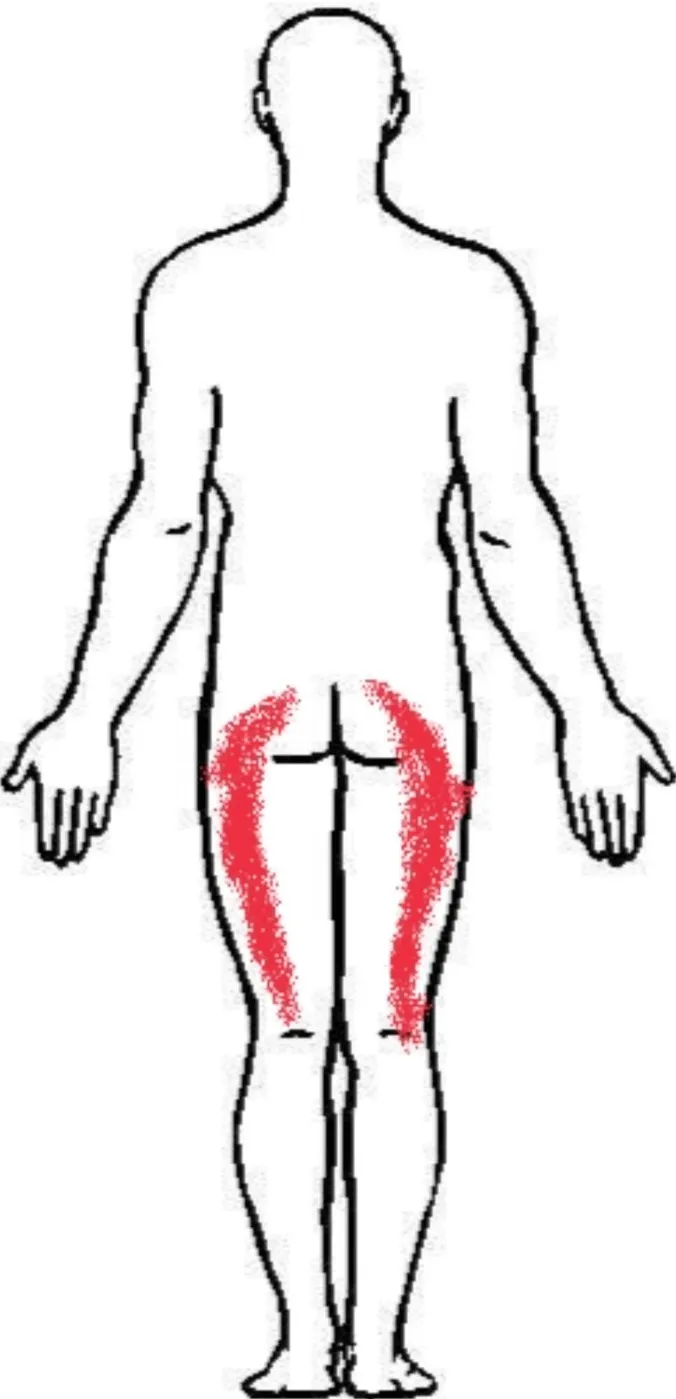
Body chart of reported symptoms. . The red zone area represents the area of pain. Image credits: Prajyot Ankar.
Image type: radiology (x_ray)